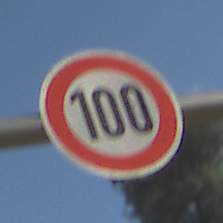
Verkehrszeichen: Geschwindigkeit100
Umgebung: Outdoor, Nature
Tageszeit: MorningAfternoon
Wetter: PartlyCloudy
Licht: Natural
Jahreszeit: NotSpecified
Kontrast: HighContrast